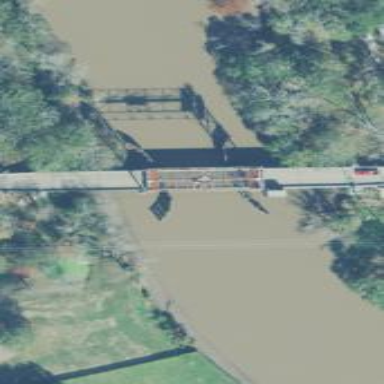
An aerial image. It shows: Lift bridge on secondary road.